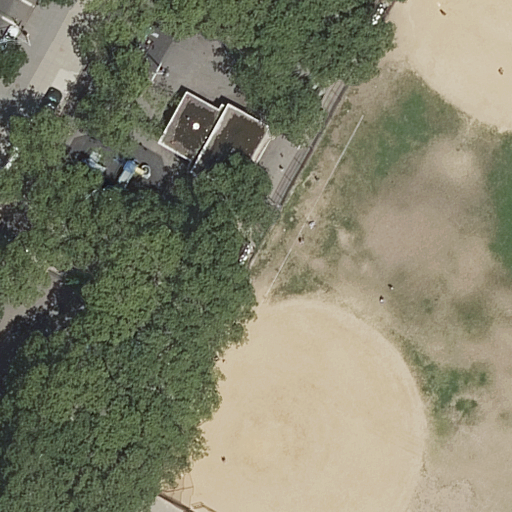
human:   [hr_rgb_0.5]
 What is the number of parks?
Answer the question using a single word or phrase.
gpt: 1

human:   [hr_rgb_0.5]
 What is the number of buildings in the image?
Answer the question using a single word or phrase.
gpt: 1

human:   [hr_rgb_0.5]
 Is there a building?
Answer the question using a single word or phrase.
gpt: yes

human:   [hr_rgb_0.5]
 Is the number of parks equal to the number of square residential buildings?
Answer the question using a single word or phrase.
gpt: no

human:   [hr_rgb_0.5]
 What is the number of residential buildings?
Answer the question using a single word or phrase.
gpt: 1

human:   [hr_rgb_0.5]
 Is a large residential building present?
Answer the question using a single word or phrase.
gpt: no

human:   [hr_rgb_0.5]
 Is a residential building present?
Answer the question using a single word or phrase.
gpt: yes

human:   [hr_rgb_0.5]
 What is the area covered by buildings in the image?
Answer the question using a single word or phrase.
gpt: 246m2

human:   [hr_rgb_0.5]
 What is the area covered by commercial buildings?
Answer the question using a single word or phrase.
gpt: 0m2

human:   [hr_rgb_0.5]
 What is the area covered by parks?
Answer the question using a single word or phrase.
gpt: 10517m2

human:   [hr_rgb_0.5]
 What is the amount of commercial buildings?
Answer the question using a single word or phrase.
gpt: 0

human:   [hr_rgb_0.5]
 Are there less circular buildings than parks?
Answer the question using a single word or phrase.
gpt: yes

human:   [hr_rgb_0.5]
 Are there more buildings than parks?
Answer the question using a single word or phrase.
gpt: no

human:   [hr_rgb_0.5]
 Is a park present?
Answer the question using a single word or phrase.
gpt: yes

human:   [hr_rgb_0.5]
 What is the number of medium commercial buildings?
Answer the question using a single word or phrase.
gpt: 0

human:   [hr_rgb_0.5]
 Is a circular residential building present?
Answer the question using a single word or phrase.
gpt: no

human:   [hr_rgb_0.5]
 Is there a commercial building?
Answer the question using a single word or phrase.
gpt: no

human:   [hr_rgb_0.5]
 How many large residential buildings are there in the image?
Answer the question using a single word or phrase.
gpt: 0

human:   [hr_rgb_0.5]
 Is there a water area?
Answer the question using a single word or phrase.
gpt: no

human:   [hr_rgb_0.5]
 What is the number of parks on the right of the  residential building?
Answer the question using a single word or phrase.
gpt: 0

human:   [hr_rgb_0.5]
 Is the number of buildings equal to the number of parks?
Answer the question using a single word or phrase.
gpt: yes

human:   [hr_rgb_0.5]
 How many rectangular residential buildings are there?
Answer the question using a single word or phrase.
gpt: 0

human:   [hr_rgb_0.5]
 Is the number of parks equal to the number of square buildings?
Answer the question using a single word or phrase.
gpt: no

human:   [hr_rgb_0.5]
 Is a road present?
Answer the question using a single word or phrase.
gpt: no

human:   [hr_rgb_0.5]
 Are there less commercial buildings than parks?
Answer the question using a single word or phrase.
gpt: yes

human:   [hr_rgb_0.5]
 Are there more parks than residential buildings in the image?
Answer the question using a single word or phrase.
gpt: no

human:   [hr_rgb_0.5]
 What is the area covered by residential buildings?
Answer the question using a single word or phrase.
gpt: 246m2

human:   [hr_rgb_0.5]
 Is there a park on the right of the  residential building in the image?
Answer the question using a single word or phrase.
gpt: no

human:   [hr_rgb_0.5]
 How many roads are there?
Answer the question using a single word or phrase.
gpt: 0

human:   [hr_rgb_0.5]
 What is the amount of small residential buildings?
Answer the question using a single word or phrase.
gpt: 0

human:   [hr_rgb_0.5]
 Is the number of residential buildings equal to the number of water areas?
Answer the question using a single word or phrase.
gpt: no

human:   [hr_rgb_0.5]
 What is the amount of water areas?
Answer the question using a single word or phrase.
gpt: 0

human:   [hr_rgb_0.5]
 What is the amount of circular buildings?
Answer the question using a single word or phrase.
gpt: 0

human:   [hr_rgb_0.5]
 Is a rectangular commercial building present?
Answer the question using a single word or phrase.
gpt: no

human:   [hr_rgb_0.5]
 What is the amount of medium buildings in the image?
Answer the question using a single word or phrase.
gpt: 1

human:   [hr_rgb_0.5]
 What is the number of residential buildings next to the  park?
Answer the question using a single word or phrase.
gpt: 1

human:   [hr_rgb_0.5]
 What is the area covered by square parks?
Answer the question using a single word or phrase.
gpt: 0m2

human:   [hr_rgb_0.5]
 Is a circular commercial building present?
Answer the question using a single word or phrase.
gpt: no

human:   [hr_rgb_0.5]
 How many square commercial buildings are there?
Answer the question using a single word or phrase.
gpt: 0

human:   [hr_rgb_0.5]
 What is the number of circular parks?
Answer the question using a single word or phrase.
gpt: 0

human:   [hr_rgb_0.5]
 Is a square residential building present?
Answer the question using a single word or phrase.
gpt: no

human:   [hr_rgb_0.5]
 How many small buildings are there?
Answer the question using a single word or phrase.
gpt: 0

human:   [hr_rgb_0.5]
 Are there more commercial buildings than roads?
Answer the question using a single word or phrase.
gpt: no

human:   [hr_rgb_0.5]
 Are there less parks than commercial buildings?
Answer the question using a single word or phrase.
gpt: no

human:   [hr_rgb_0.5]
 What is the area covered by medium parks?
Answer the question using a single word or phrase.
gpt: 0m2

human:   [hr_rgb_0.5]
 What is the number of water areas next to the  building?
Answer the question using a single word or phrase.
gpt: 0

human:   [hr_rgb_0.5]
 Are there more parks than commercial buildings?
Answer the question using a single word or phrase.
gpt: yes

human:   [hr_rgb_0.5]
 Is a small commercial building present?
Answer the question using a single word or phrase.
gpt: no

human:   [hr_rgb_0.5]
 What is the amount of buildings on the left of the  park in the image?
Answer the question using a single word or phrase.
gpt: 0

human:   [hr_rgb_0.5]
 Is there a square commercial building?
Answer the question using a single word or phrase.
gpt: no

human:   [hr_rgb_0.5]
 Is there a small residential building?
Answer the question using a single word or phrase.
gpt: no

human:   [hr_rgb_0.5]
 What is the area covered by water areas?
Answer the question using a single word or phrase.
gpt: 0m2

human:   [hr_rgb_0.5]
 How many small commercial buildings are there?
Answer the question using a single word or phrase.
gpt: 0

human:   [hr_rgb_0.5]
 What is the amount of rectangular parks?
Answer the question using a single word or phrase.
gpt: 1

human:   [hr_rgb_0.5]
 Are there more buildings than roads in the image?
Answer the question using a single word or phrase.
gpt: yes

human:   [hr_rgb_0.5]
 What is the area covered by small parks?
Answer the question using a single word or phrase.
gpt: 0m2

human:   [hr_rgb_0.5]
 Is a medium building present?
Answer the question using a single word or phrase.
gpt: yes

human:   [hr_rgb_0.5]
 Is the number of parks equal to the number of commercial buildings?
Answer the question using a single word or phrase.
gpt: no

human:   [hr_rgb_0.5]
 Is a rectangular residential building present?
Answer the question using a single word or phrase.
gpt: no

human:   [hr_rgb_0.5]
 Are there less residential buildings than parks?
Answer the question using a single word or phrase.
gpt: no

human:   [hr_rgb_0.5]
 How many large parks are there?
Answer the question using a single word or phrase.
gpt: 1

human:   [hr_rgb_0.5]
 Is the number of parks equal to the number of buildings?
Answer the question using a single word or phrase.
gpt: yes

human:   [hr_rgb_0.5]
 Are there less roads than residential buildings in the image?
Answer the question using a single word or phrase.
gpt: yes

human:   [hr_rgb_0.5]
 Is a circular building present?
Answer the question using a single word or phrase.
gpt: no